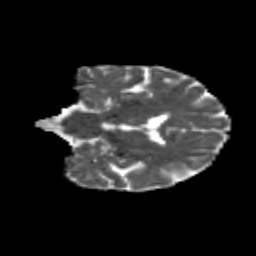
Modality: MD
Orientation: coronal
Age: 61
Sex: female
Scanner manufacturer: siemens
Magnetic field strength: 3 T
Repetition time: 4.71 s
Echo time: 0.0906 s